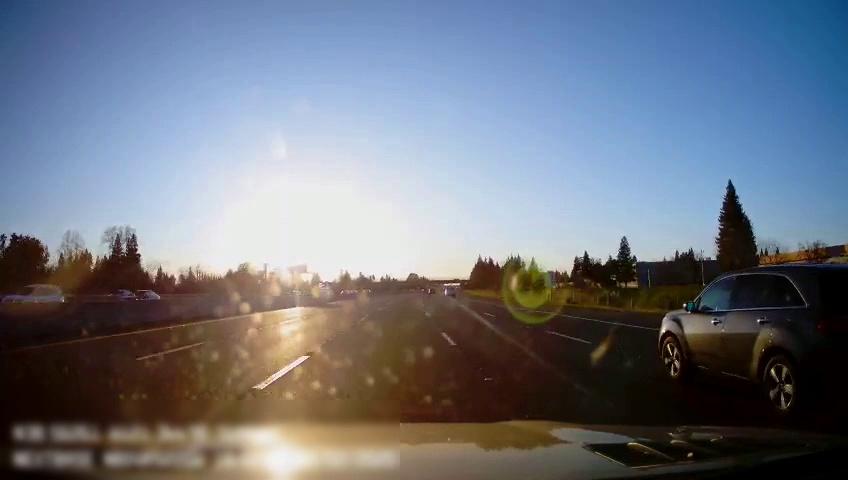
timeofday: Day
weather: Sunny
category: Drivable Space
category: Vehicles | SUV
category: Vehicles | Car
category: Vehicles | Car
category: Vehicles | Truck
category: Vehicles | SUV
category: Lanes | Alternate Lane
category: Lanes | Alternate Lane
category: Lanes | Current Lane
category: Lanes | Current Lane
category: Lanes | Alternate Lane
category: Lanes | Alternate Lane